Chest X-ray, PA view. Patient: 59 years old, sex M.
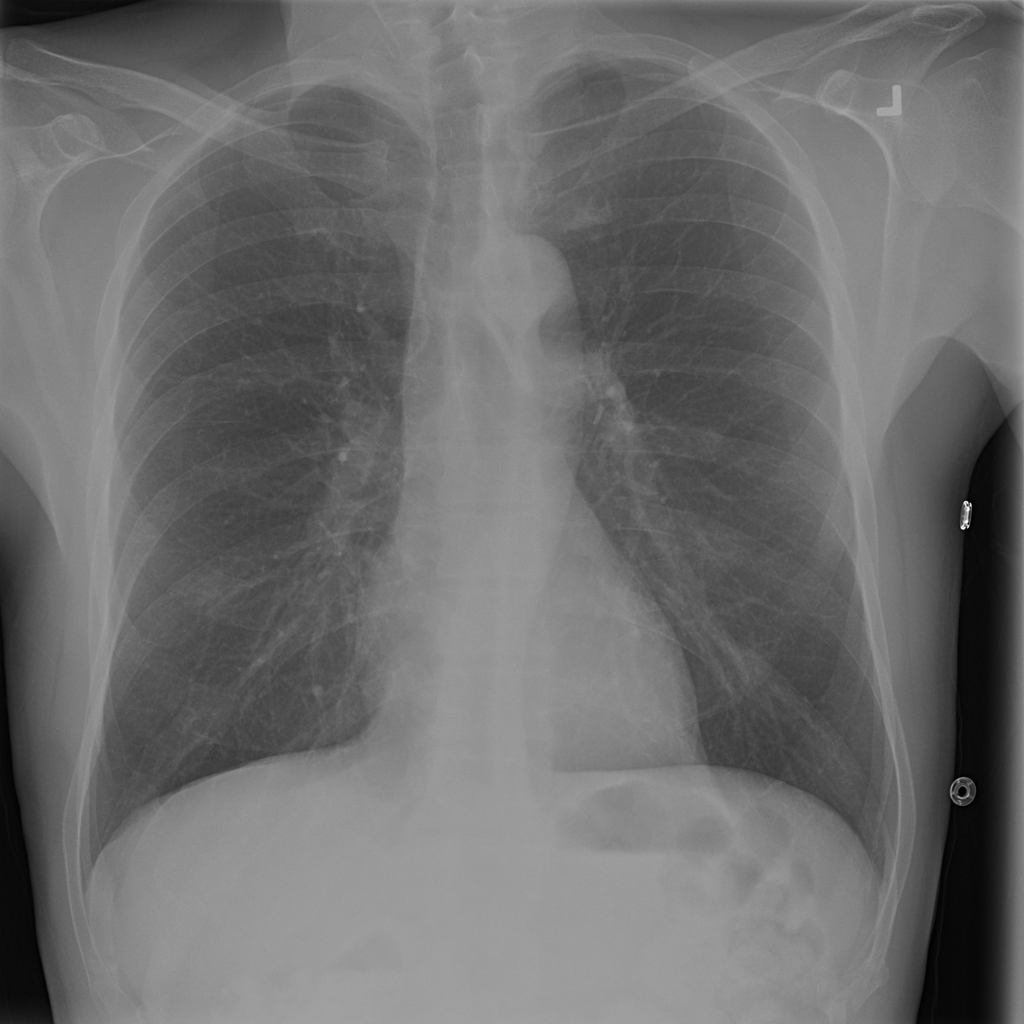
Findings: No Finding